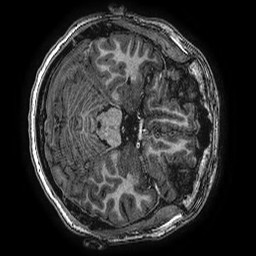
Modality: T1w
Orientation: axial
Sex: male
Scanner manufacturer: ge
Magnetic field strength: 3 T
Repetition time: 0.00766 s
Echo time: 0.003476 s